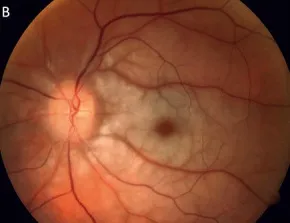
Left. Inferior pallid disc swelling, widespread retinal pallor with a cherry-red macula suggestive of central retinal artery occlusion.
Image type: ophthalmic_imaging (fundus_photograph)